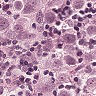
Metastatic tissue present: yes